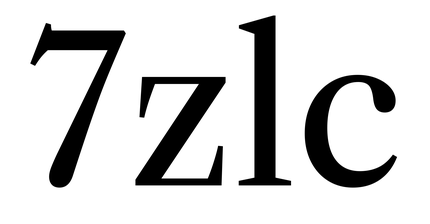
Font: LibreCaslonText_Regular